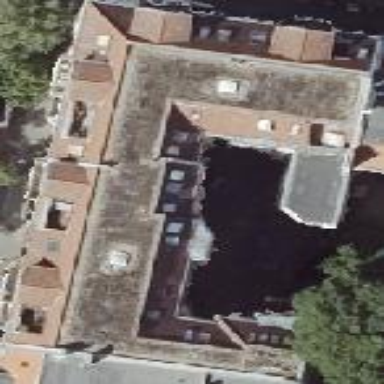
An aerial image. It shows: Residential building with double saltbox roof shape.